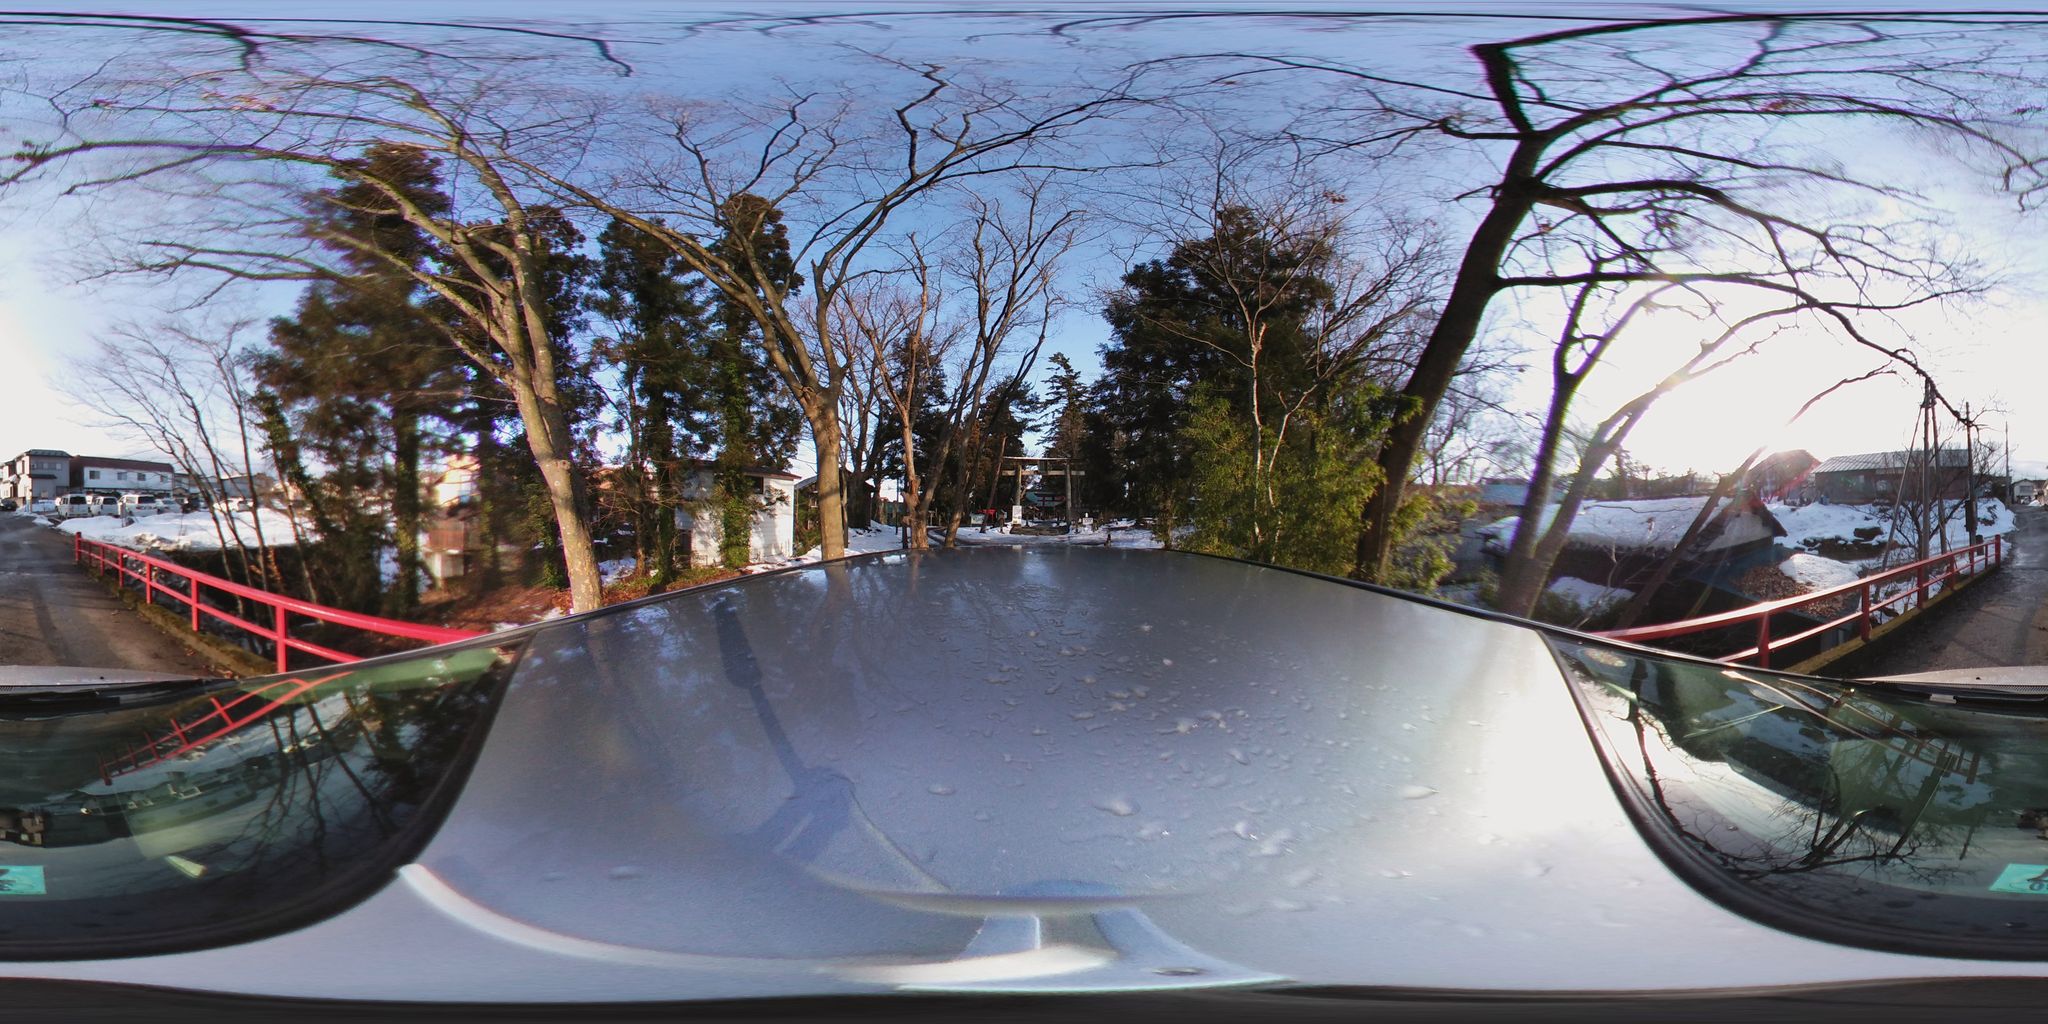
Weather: snowy
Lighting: day
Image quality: slightly poor
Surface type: driving surface
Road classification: steps, footway, unclassified
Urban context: urban centre
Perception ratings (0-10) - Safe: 1.47, Lively: 4.21, Beautiful: 5.9, Boring: 6.62, Depressing: 4.95, Wealthy: 4.84